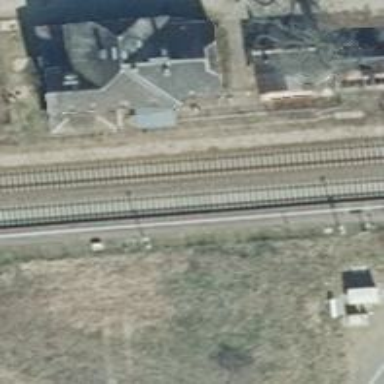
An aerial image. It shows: Public transport station located at railway halt.